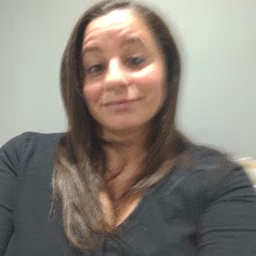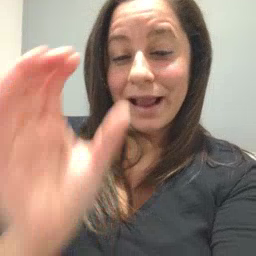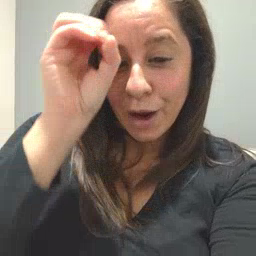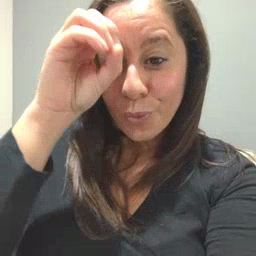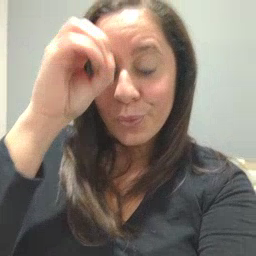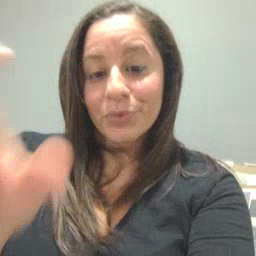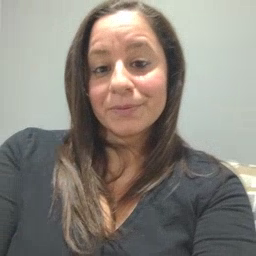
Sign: owl